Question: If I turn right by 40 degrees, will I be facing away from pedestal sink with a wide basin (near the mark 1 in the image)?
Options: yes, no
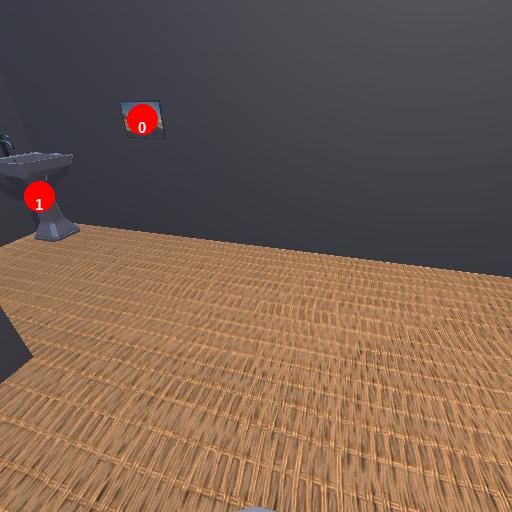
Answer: yes